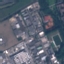
Label: Industrial